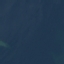
Land use / land cover class: SeaLake